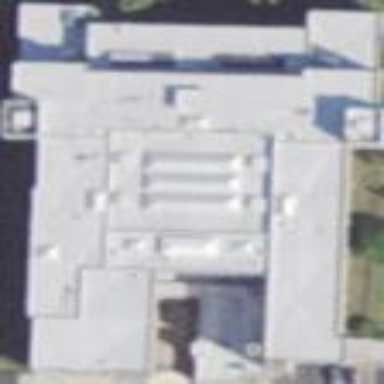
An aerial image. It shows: School building.